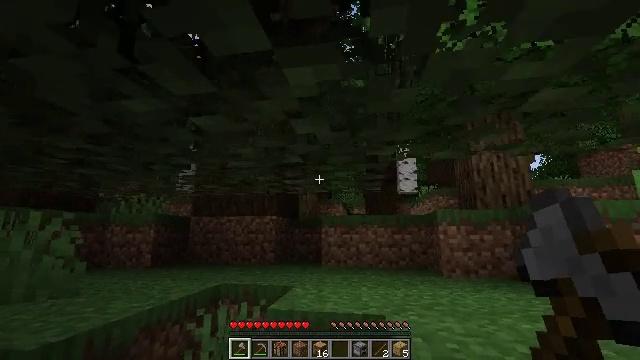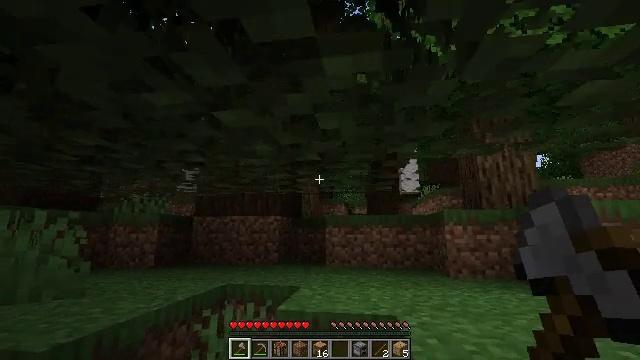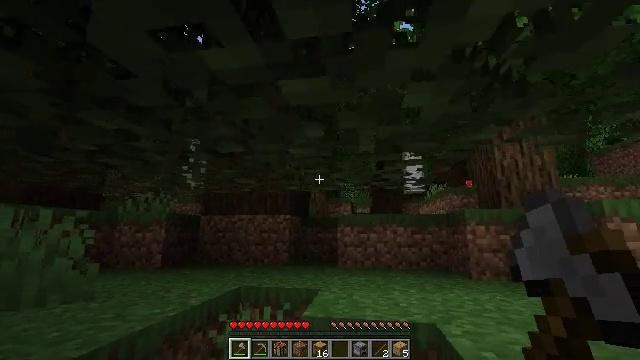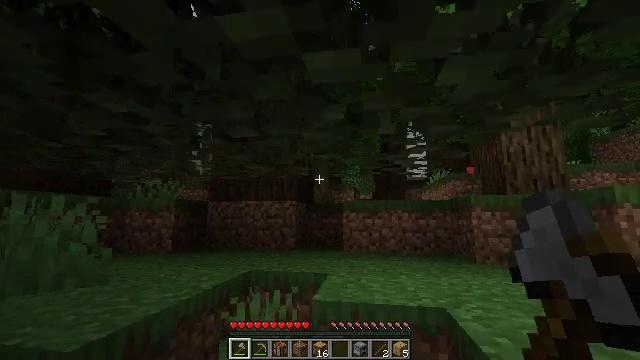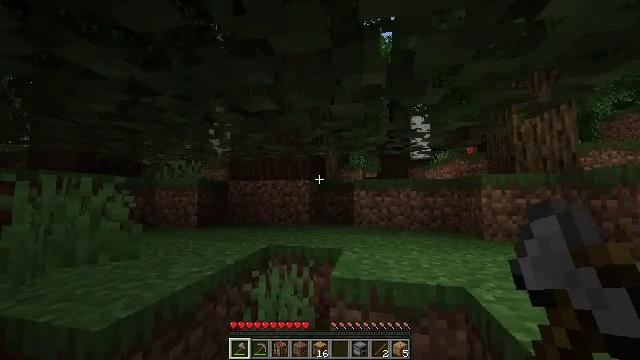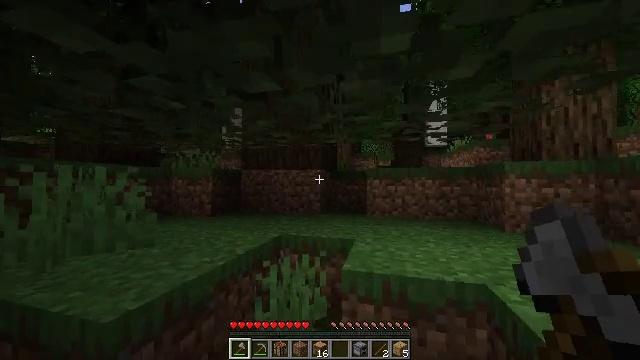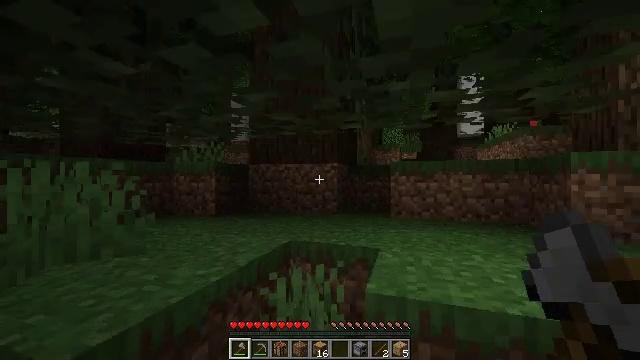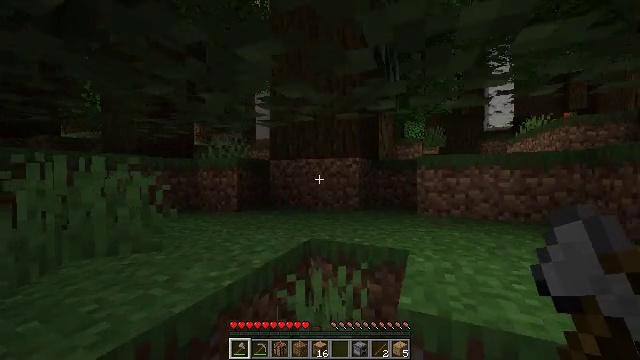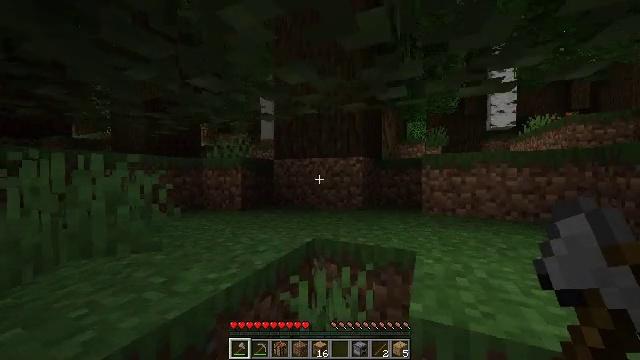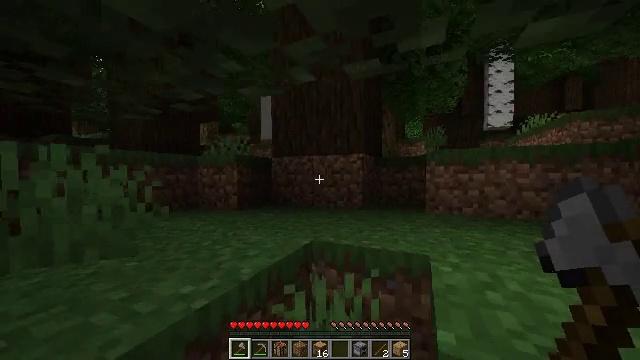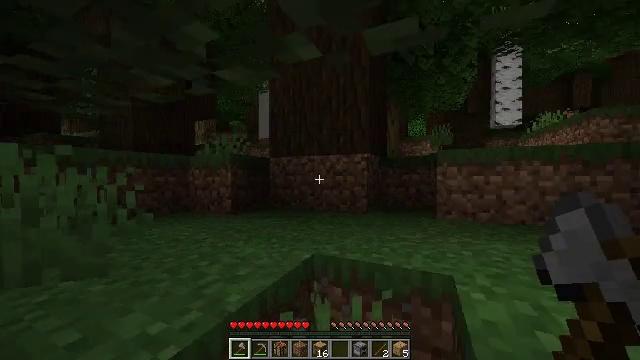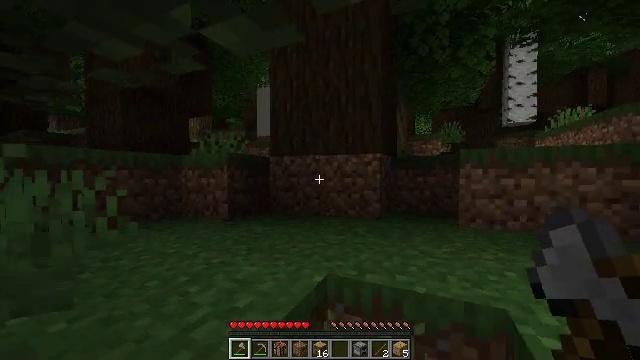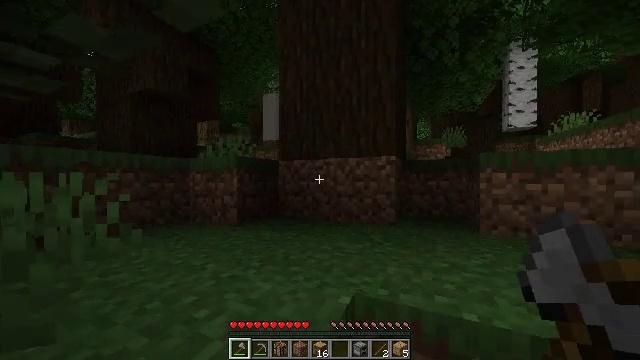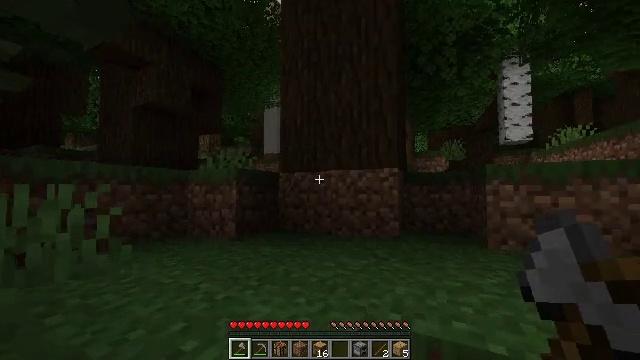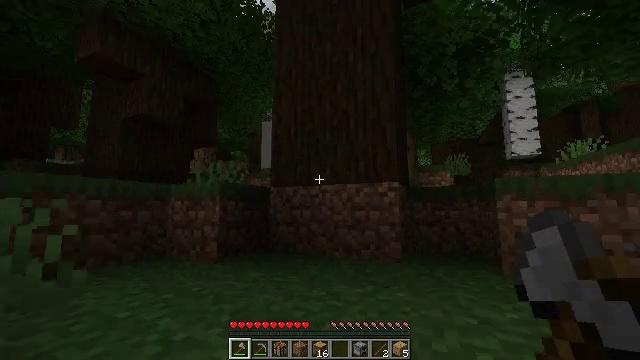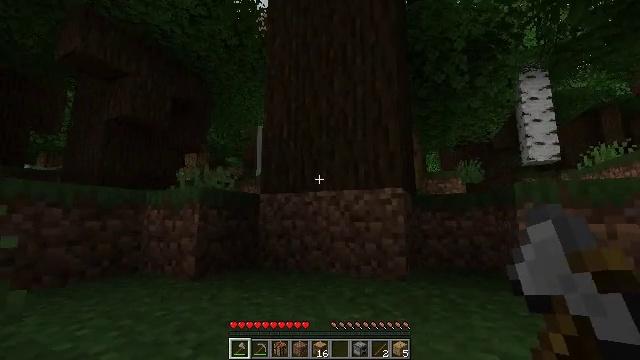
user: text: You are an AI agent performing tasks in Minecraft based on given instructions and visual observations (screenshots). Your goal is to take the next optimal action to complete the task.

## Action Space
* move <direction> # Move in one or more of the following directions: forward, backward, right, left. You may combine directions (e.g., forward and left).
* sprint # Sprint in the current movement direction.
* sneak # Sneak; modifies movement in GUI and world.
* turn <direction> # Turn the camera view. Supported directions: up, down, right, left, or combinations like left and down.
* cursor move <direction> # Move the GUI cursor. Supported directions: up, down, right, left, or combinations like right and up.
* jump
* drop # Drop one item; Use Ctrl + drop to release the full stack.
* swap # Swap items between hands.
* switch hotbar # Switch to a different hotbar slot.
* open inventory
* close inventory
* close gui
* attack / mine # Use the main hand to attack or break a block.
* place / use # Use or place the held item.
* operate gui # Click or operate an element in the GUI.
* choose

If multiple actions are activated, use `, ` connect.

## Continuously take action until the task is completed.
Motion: motion action
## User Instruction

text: Harvest the mushroom stem for materials.
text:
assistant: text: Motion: move forward and move left, sprint
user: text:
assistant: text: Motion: move forward and move left, sprint
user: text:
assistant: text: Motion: move forward and move left, sprint, turn down
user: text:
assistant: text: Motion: move forward, sprint, turn left and down
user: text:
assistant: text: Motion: move forward, sprint, turn left and down
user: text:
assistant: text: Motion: move forward, sprint, turn left and down
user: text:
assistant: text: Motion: move forward, sprint, turn left and down
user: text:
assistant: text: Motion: move forward, sprint
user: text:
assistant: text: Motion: move forward, sprint
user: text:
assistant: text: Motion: move forward and move left, sprint
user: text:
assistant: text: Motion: move forward and move left, sprint
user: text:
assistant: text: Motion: move forward and move left, sprint
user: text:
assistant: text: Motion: move forward, sprint, turn up
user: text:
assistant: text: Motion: move forward, sprint, turn up
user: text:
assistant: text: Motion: move forward, sprint, turn up
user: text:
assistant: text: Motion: move forward, sprint
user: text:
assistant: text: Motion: move forward, sprint
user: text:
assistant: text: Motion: move forward, sprint, jump
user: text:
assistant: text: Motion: move forward, sprint, turn left, jump
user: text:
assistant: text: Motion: move forward, sprint, turn left and down, jump
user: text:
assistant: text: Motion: move forward, sprint, turn left and down, jump
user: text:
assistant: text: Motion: move forward, sprint, turn left and down, jump
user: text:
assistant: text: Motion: move forward, sprint, turn left and down, jump
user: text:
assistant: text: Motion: move forward, sprint, turn left and down
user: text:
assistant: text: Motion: move forward, sprint, turn left
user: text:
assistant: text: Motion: move forward, sprint
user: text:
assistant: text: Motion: move forward and move left, sprint
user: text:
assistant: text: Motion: move forward and move left, sprint
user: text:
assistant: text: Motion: move forward and move left, sprint
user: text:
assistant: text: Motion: move forward and move left, sprint